Question: I am using the new iOS7 developer SDK and now the app request from the user his permission to record from mic when the App try to record in the first time.

My App will record after a countdown,so the user can't see this request.
I use this code to check the 'requestRecordPermission':
'''
[[AVAudioSession sharedInstance] requestRecordPermission:^(BOOL granted) {
if (granted) {
// Microphone enabled code
}
else {
// Microphone disabled code
}
}];
'''
But how can i trigger the request by myself before i start to record ?
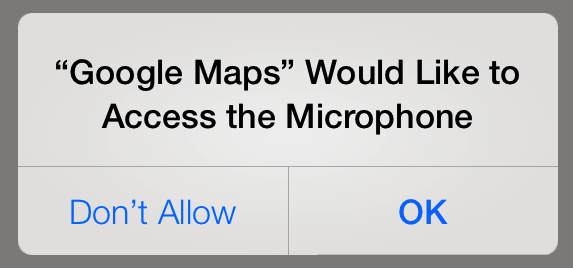
Answer: In the new iOS7 it's very simple try this:
'''
if([[AVAudioSession sharedInstance] respondsToSelector:@selector(requestRecordPermission)])
{
[[AVAudioSession sharedInstance] requestRecordPermission];
}
'''